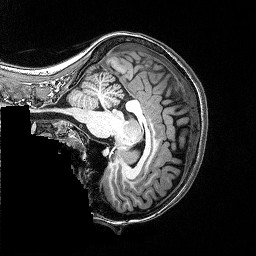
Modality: T1w
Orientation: sagittal
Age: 28
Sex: female
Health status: healthy
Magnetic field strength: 3 T
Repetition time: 2.53 s
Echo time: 0.00331 s